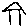
Label: house